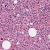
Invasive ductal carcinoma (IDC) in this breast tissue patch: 1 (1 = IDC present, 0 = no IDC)